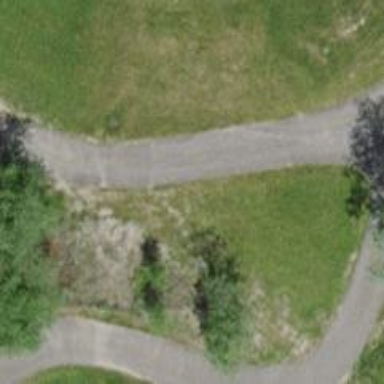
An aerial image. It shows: Designated golf cartpath for service vehicles.